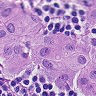
Metastatic tissue present: yes